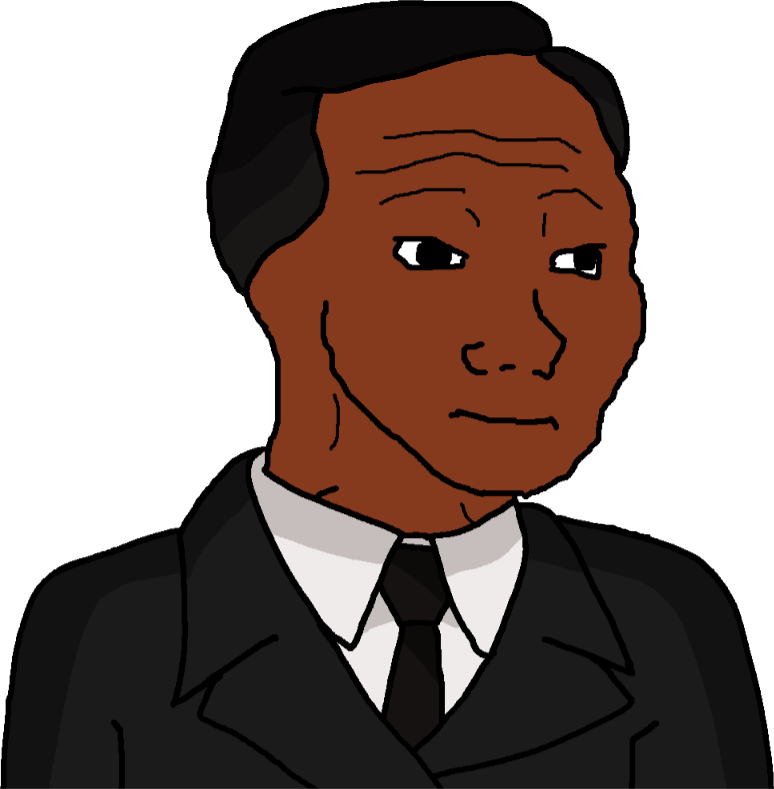
Label: 5_Blackjak